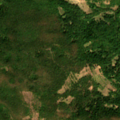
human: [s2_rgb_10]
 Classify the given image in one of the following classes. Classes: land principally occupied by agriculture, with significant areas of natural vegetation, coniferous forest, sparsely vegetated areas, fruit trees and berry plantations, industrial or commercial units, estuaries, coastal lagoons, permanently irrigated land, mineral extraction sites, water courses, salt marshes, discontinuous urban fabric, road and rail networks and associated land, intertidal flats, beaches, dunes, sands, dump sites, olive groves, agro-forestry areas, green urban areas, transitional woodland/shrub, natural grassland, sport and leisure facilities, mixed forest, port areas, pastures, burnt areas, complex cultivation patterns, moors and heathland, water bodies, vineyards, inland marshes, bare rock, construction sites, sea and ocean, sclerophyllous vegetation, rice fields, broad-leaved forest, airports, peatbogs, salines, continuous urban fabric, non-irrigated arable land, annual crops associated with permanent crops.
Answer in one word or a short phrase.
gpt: broad-leaved forest, transitional woodland/shrub